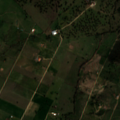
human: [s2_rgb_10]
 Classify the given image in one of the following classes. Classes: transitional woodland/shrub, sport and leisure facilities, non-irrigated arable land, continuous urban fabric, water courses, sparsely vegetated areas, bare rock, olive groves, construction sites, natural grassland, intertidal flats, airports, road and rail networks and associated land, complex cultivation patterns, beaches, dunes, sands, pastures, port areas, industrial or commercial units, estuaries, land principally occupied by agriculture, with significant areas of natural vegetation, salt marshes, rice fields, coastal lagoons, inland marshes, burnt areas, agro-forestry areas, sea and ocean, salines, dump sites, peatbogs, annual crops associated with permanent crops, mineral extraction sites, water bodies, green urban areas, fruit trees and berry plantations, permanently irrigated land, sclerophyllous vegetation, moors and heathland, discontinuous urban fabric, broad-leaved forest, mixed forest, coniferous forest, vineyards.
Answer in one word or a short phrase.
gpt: olive groves, complex cultivation patterns, agro-forestry areas